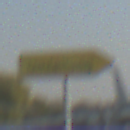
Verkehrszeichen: UmleitungswegweiserRechtsweisend
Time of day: MorningAfternoon
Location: Outdoor (Special)
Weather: Clear
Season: NotSpecified
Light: Natural